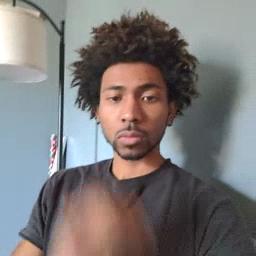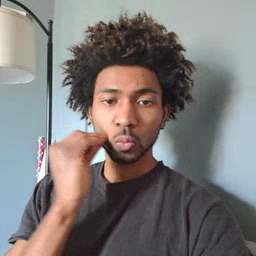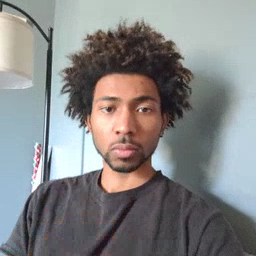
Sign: kiss